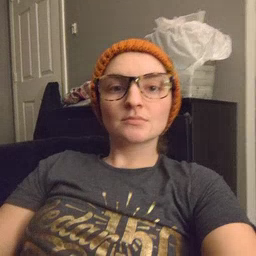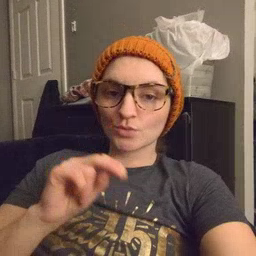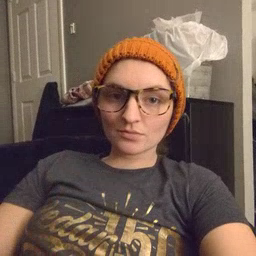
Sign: no